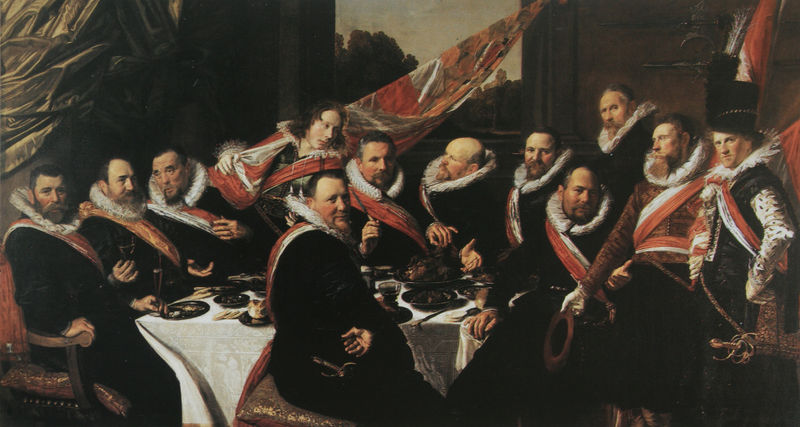
Titel: Bankett der Offiziere der St. Georgsschützengilde in Haarlem
Künstler: Frans Hals
Standort: Haarlem
Institution: Frans Halsmuseum
Schlagwörter: gruppe, hand, sitzen, glas, hut, männer, tisch, gesellschaft, herren, trinken, kragen, hände, mühlsteinkragen, tischdecke, schärpe, fahne, essen, wein, scheide, spanisch, schwert, scherpe, mahl, politiker, scherpen, männder, verein, revolutionäre, scärpe